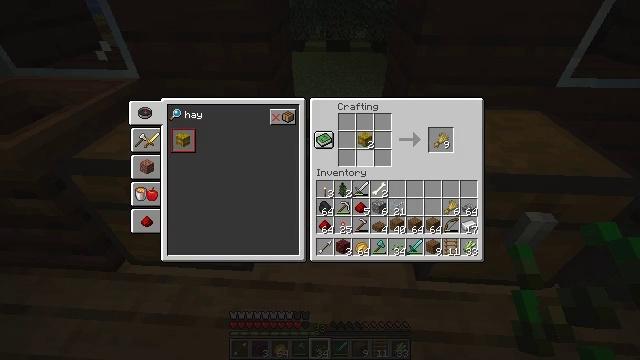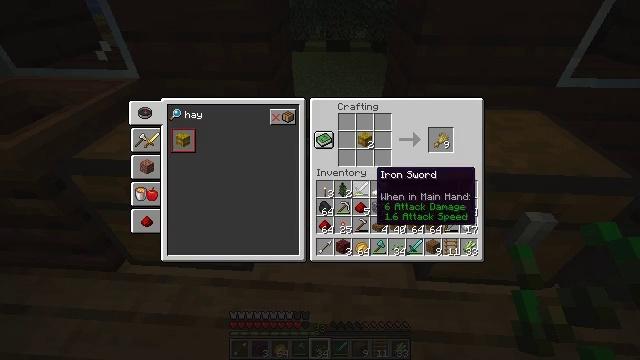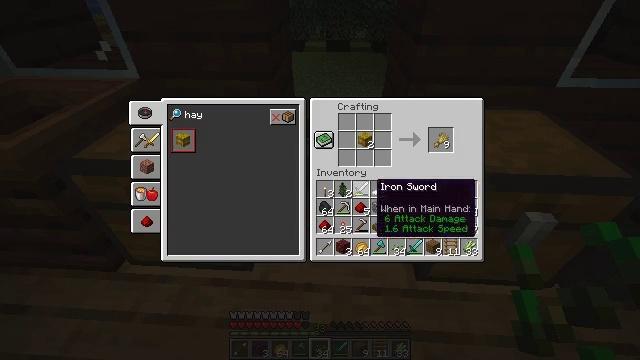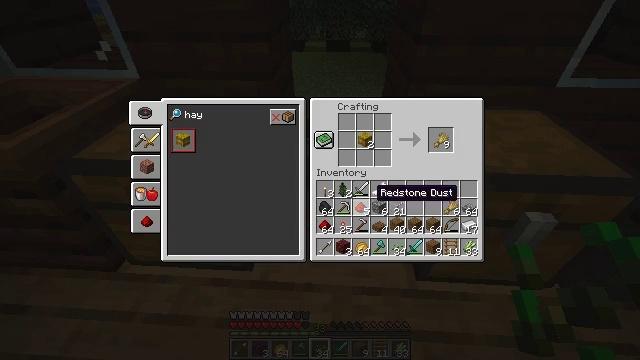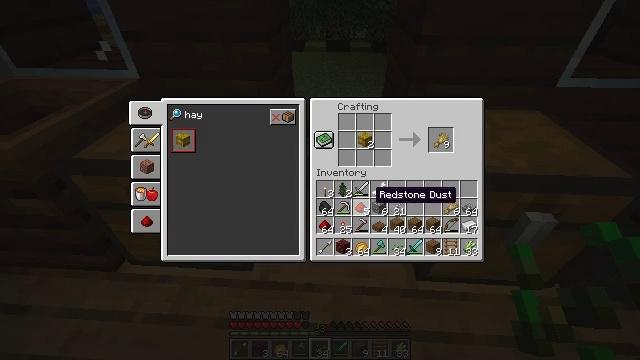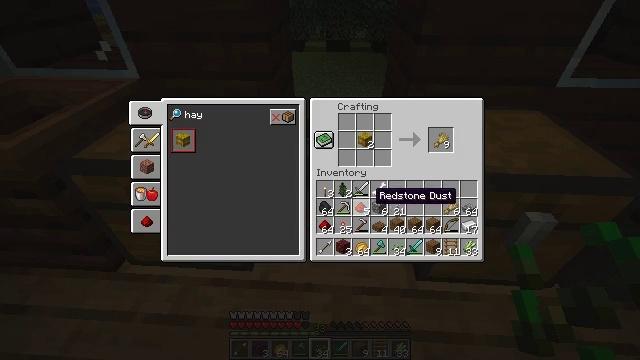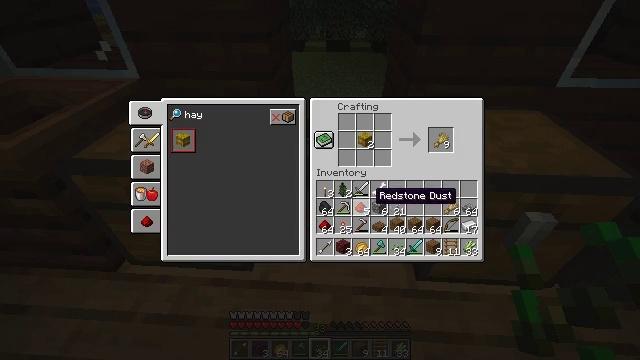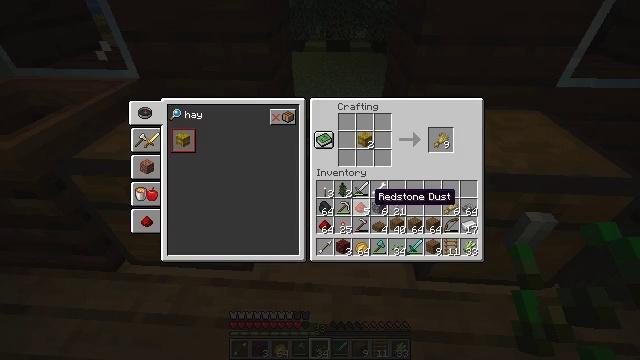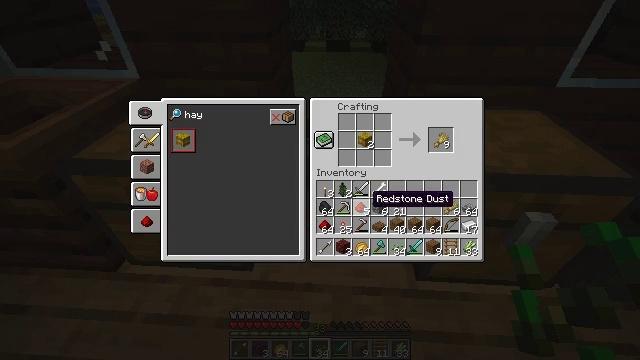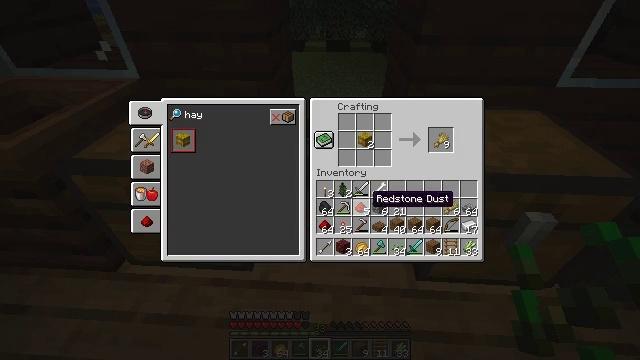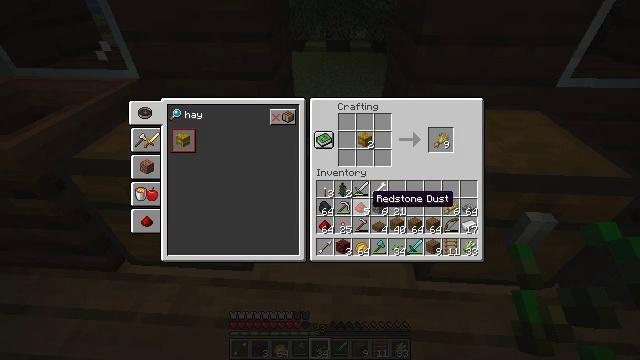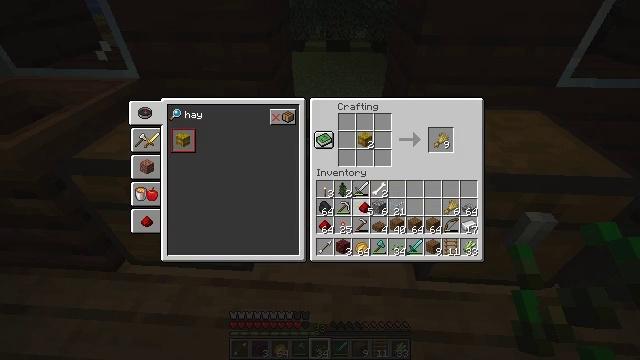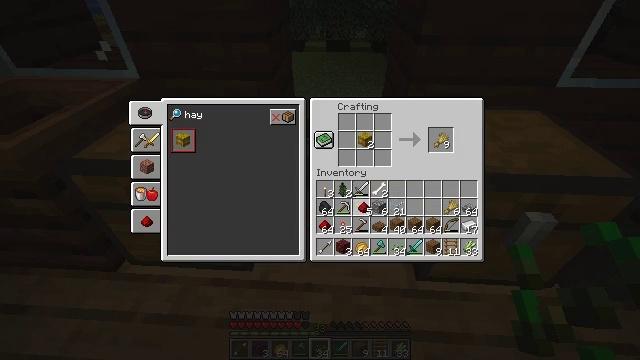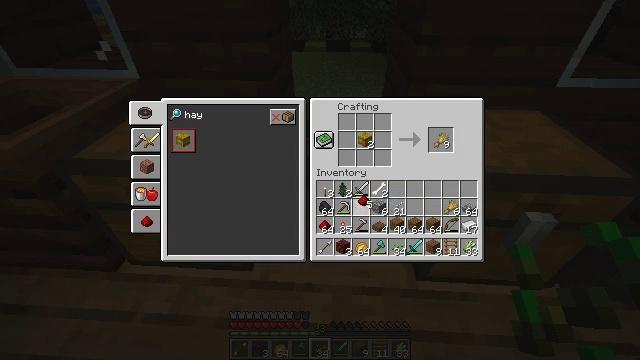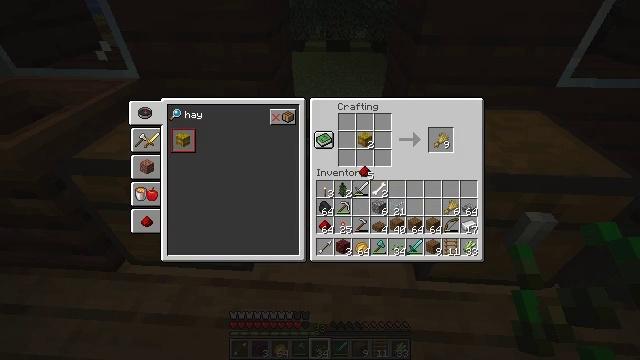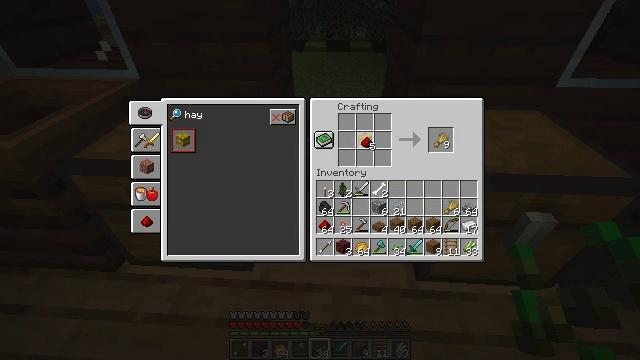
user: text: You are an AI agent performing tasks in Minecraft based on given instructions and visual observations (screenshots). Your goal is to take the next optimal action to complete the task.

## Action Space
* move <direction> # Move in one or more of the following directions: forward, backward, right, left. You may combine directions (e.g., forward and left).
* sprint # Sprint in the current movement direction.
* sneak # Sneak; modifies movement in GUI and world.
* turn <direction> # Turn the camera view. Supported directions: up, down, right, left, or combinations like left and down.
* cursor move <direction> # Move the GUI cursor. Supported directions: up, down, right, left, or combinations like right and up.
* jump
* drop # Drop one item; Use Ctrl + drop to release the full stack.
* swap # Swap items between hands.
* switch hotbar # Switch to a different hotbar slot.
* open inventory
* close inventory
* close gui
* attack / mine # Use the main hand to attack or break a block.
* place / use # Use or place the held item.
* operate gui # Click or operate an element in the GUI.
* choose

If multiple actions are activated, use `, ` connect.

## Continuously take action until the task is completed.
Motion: motion action
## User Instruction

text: Produce a target through crafting.
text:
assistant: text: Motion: cursor move down
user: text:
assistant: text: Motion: cursor move down
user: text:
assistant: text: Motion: no_op
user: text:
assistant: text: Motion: no_op
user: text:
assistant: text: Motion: no_op
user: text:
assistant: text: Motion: no_op
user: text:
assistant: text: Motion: no_op
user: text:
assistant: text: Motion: no_op
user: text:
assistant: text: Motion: no_op
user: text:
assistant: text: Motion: no_op
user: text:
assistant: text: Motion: operate gui
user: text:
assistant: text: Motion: operate gui
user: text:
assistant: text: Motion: no_op
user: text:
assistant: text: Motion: cursor move up
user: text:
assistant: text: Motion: cursor move up
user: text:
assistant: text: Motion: cursor move up
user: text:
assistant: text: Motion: no_op
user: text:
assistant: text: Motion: no_op
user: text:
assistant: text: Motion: no_op
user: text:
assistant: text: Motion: no_op
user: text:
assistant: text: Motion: no_op
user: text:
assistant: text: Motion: no_op
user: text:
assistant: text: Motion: no_op
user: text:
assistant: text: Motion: no_op
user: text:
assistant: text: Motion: no_op
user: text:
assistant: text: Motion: no_op
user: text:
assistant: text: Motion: choose
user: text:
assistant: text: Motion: choose
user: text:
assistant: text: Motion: choose
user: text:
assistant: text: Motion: cursor move down